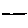
Label: line